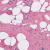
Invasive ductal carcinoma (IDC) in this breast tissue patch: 0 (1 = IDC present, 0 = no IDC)